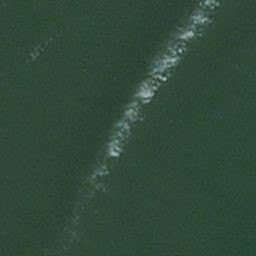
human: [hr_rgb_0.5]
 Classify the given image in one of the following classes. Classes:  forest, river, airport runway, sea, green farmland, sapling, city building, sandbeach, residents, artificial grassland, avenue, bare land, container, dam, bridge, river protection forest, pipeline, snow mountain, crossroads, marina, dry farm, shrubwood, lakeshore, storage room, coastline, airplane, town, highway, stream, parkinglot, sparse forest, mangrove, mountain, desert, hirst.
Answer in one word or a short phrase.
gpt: sea